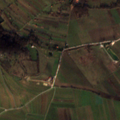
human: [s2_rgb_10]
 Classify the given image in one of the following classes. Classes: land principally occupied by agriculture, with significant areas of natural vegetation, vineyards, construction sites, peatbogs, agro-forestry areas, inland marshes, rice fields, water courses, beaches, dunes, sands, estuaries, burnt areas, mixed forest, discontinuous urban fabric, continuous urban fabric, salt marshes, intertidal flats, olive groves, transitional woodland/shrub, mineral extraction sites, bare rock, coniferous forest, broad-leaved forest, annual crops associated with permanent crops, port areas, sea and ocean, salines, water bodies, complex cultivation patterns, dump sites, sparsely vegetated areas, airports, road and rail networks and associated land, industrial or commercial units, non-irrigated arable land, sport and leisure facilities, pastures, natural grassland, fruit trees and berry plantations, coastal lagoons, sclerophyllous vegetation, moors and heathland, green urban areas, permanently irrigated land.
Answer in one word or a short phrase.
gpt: non-irrigated arable land, vineyards, pastures, broad-leaved forest